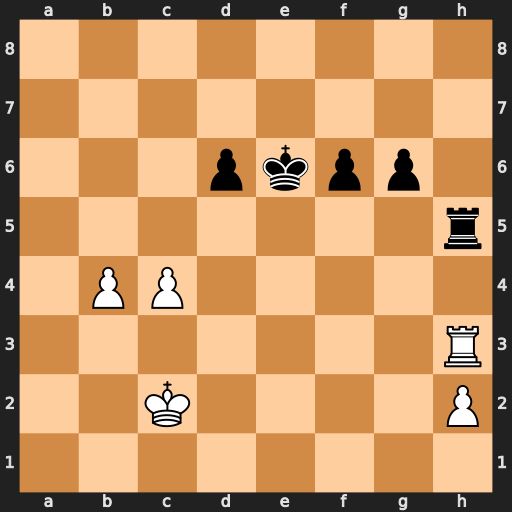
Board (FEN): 8/8/3pkpp1/7r/1PP5/7R/2K4P/8
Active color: w
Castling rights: -
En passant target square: -
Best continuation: Rxh5 gxh5 b5